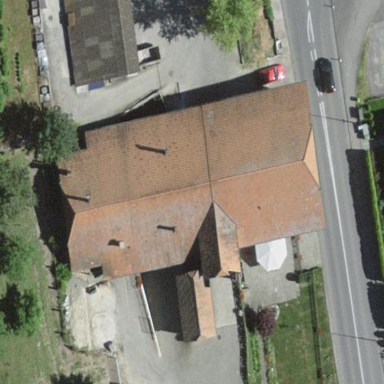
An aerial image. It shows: Farm building.